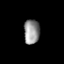
Tissue: prostate
Cell type: T cells
Senescence score: 0.3579
Nuclear area (px): 380
Mean DAPI intensity: 146.639